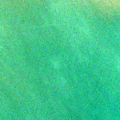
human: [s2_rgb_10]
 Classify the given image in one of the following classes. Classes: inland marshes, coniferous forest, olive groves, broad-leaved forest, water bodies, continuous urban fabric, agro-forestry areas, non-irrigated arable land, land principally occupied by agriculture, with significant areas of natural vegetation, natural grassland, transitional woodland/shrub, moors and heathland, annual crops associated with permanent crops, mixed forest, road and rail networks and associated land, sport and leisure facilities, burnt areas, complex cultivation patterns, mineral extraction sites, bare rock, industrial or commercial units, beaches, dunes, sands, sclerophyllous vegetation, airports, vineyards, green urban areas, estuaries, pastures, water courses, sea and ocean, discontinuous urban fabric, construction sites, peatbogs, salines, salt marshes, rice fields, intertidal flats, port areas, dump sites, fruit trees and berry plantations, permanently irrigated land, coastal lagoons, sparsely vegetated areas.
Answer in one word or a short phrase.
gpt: intertidal flats, sea and ocean